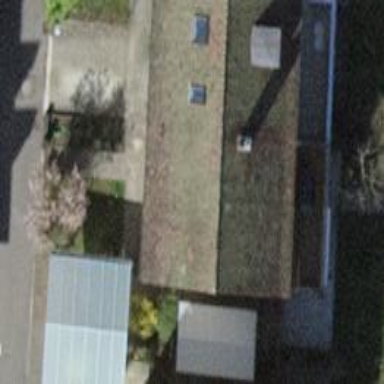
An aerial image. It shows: Semidetached house with gabled roof.